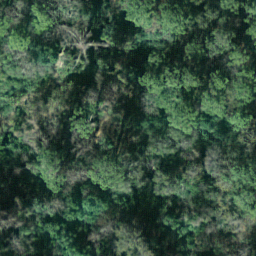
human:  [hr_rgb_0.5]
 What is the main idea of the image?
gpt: forest